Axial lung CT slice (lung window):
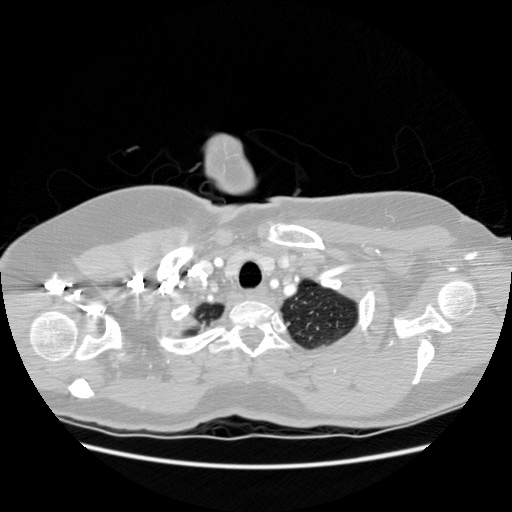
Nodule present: no